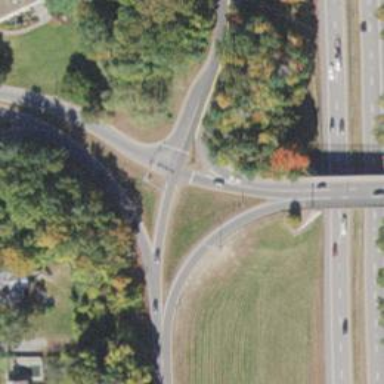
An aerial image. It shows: Asphalt secondary road leading to circular junction.